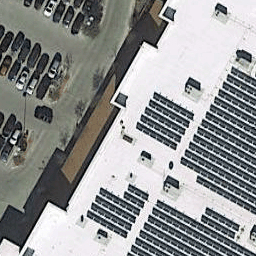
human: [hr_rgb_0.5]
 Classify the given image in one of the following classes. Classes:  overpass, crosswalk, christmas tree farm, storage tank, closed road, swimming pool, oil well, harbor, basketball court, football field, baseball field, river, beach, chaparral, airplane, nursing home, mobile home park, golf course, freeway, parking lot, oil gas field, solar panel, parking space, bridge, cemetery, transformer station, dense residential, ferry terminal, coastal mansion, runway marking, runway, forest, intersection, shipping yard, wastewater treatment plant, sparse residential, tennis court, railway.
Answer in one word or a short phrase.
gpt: solar panel